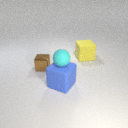
large blue rubber cube to the right of small brown metal cube